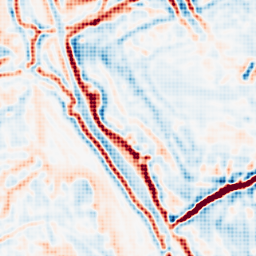
Category: multiscale
Decomposition family: log
Decomposition parameters: sigma: 3
Upsampling method: sinc_hamming
Upsampling parameters: scale: 8
kernel_size: 8
Upsampling scale: 8